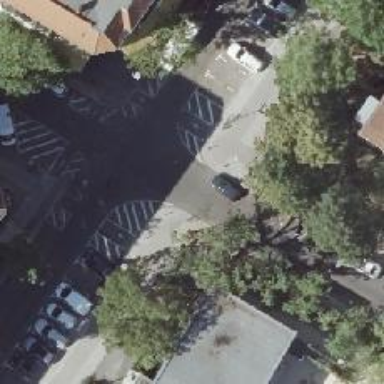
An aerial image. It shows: Residential road with asphalt surface. There is parallel on-street parking available on the left lane.